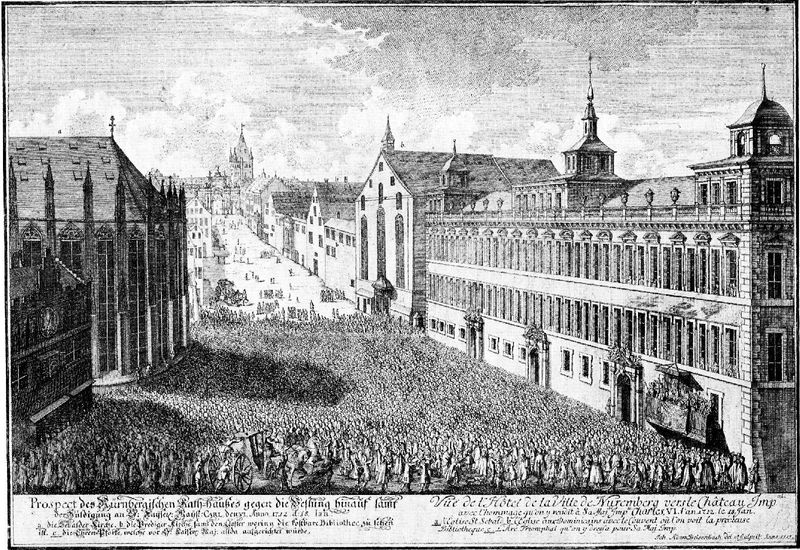
Titel: Altes Nürnberger Rathaus
Standort: Nürnberg (EU - D - B)
Schlagwörter: himmel, weiß, wolken, menschen, stadt, fenster, grau, schwarz, strasse, zeichnung, gebäude, schloss, ansammlung, fest, tanz, versammlung, architektur, häuser, kirche, schrift, fassade, kutsche, markt, platz, deutsch, türme, dom, festung, druck, stich, illustration, text, zeitung, aufstand, menschenmasse, menschenmenge, rathaus, portal, chor, marktplatz, nürnberg, menschenansammlung, häuserfassaden, menschne, türm, menschenmassen, unterhalb, asse, nürnburg, kustika